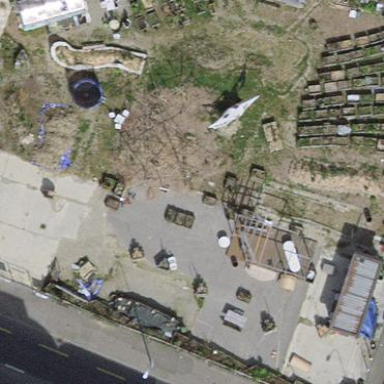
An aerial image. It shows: Community garden providing leisure land.